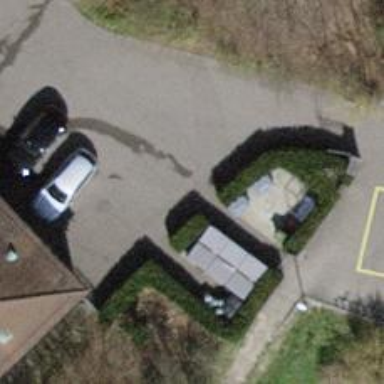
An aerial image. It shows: Asphalt path.